Question: I'm getting an error message:
> requires a valid UpdateCommand when passed DataRow collection
The update command I am providing is very similar to the preceding line of code - how do I fix this?
The data base being used is very simple. Two tables with a one to many relationship:
'''
CREATE TABLE [db].dbo.tb_TestHOLDERx
(
HolderID VARCHAR(5) NOT NULL,
Name VARCHAR(30),
"Address" VARCHAR(30),
CONSTRAINT tb_pkx PRIMARY KEY (HolderID)
);
GO
CREATE TABLE [db].dbo.tb_TestALLOTMENTx
(
Number INT NOT NULL,
HolderID VARCHAR(5) NOT NULL,
"Length" INTEGER NOT NULL,
Paid VARCHAR(5) NOT NULL,
FloodRisk VARCHAR(10) NOT NULL,
CONSTRAINT tb_pkax PRIMARY KEY (Number,HolderID),
CONSTRAINT tbx_fkx FOREIGN KEY (HolderID)
REFERENCES dbo.tb_TestHOLDERx(HolderID)
);
GO
INSERT INTO [db].dbo.tb_TestHOLDERx
values
('B14','ROY', '3 Stern Way'),
('N7','Jamela', '15 Jeune Street');
GO
INSERT INTO [db].dbo.tb_TestALLOTMENTx
values
(1,'B14',30,'No','Low'),
(2,'N7',30,'Yes','Medium'),
(3,'N7',15,'Yes','High');
GO
'''
The Windows form looks like the following:

The handler for the button "Use Combo ID" click event is:
'''
private void useComboID_Click(object sender, EventArgs e) {
if(combHOLDER.SelectedIndex!=-1) {
allotHOLDERid.Text = combHOLDER.Text;
}
}
'''
This then over-writes the value in the left text box with the value selected in the top right combo box.
Then using the Save to DB button I try to save changes to the local dataset and then update the database with the following event handler:
'''
private void saveChanges_Click(object sender, EventArgs e) {
tbTestHOLDERxBindingSource.EndEdit();
tbTestALLOTMENTxBindingSource.EndEdit();
try {
tb_TestHOLDERxTableAdapter.Update(wHAnalysisDataSet.tb_TestHOLDERx);
tb_TestALLOTMENTxTableAdapter.Update(wHAnalysisDataSet.tb_TestALLOTMENTx); //<<<<<<ERROR HERE
MessageBox.Show("ok");
} catch(Exception x) {
MessageBox.Show(x.Message);
}
}
'''
If I comment out the marked line of code then it runs through ok but with this line I get the previously detaioled error.
How do I amend the Update so it writes the change back to the DB?
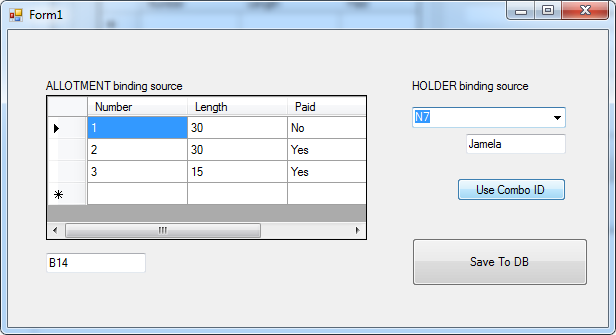
Answer: <URL>
> Try this, it worked to me:Go to edit dataset with designer (you can go there from the "Data"
menu then "show data sources" and "Edit dataset with designer".Right click the adapter and select "Configure". Click "Advanced
options". Make sure the "Refresh the data table" is selected. Click OK
and Finish.Tell me if it works. Good luck.